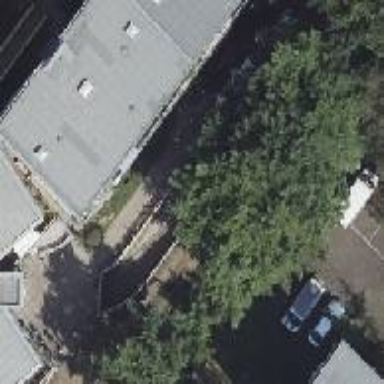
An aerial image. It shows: Part of building.